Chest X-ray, PA view. Patient: 63 years old, sex F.
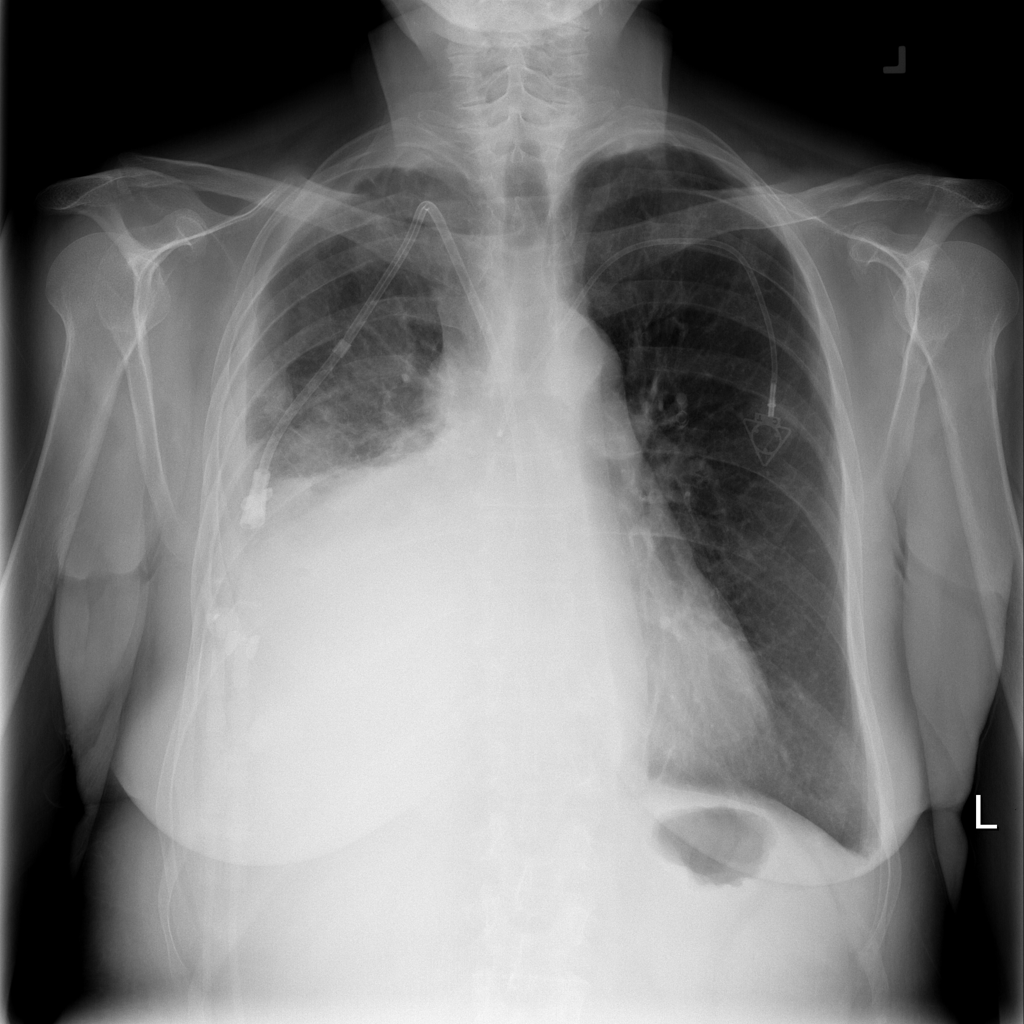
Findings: No Finding